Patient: sex M, age 46
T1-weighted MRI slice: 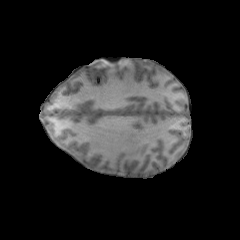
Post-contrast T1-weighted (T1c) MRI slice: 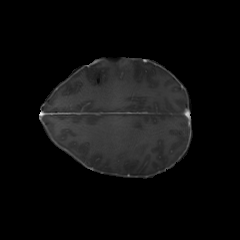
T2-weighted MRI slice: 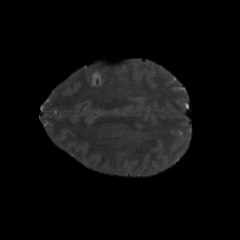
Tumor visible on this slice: no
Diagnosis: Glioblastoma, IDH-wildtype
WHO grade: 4